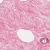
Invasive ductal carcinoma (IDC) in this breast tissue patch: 0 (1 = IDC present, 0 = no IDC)